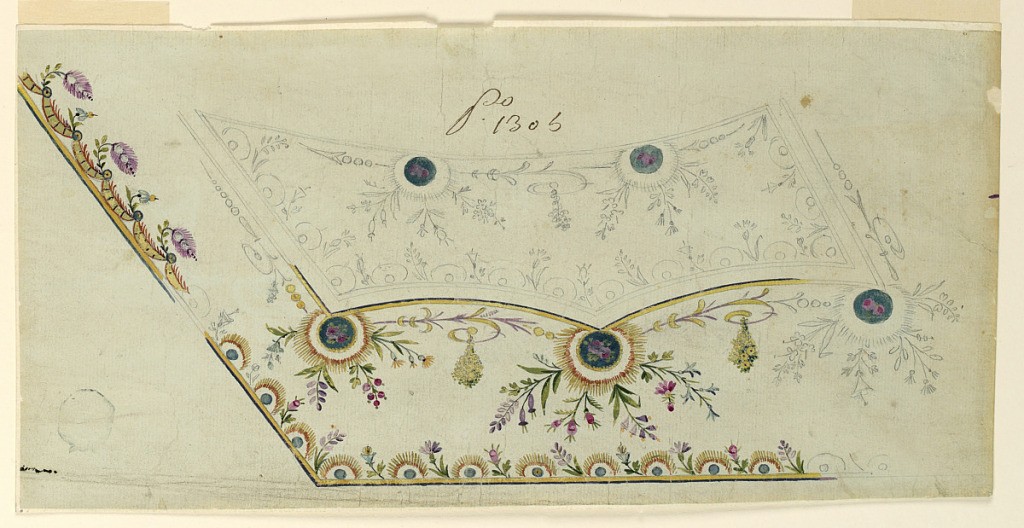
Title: Design for the Embroidery of a Man's Waistcoat of Pattern No. 1305 of the "Fabrique de St. Ruf"
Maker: Fabrique de Saint Ruf, Lyon, France
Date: ca. 1785
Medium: Graphite, brush and gouache on greyish paper
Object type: Drawing
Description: Left bottom corner. Floral decoration connected with a peacock feather motif. Alternately, a border of festoons and flowers is suggested.